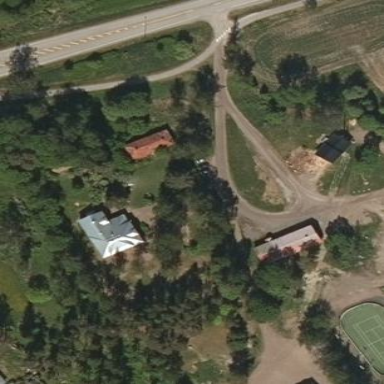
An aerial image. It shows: School.